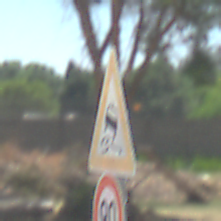
Verkehrszeichen: SchleuderOderRutschgefahr
Zusatzzeichen unten: Geschwindigkeit90
Umgebung: Outdoor, Nature
Tageszeit: Midday
Wetter: Clear
Licht: Natural
Jahreszeit: NotSpecified
Kontrast: HighContrast